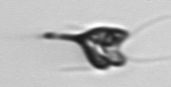
Label: Pyramimonas_longicauda